九年级 · 度量几何学
(本小题8.0分)

如图, 为了估算河的宽度, 可以在河对岸选定一个目标 $P$, 在近岸取点 $Q$ 和 $S$, 使点 $P, Q, S$ 共线, 且直线 $P S$ 与河岸垂直.接着在过点 $S$ 且与 $P S$ 垂直的直线 $a$ 上选择适当的点 $T$, 设 $P T$ 交过点 $Q$ 且垂直于 $P S$ 的直线 $b$ 于点 $R$. 测得 $Q S=45 m, S T=90 m, Q R=60 m$, 求河的宽度 $P Q$.


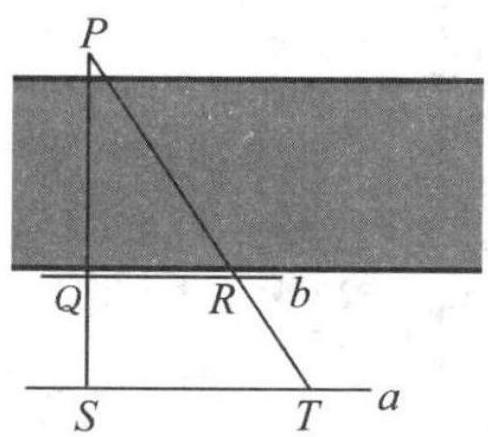
答案: 解：根据题意得出： $Q R / / S T$,

$\therefore \angle P Q R=\angle P S T, \angle P R Q=\angle P T S$,

$\therefore \triangle P Q R \backsim \triangle P S T$,

故 $\frac{P Q}{P Q+Q S}=\frac{Q R}{S T}$,

$\because Q S=45 m, S T=90 m, Q R=60 m$,

$\therefore \frac{P Q}{P Q+45}=\frac{60}{90}$,

解得: $P Q=90(\mathrm{~m})$,

答: 河的宽度 $P Q$ 为 $90 \mathrm{~m}$ 。

解析: 本题主要考查了相似三角形的应用, 根据已知得出 $\triangle P Q R \sim \triangle P S T$ 是解题关键. 根据相似三角形的性质得出 $\frac{P Q}{P Q+Q S}=\frac{Q R}{S T}$, 进而代入求出即可.